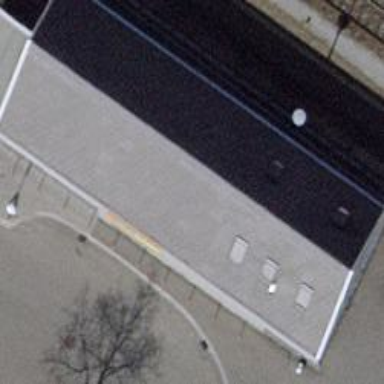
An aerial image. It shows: Retail building.